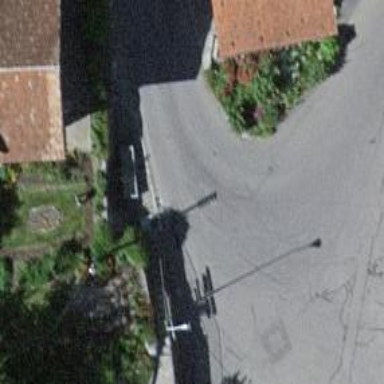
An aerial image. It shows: Road with steps.